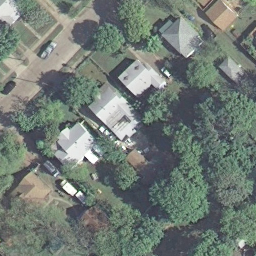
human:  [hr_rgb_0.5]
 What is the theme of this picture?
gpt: medium residential

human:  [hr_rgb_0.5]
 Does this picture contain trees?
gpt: yes

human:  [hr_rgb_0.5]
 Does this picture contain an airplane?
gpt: no

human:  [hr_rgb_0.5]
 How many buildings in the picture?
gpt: six

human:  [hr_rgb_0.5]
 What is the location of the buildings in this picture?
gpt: minor diagonal